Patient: sex M, age 35
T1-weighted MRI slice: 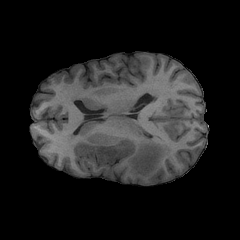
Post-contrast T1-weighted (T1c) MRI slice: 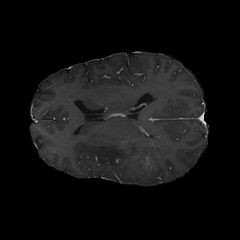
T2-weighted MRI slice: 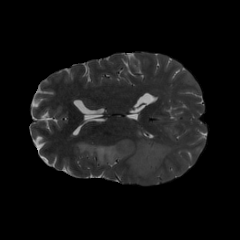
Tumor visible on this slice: yes
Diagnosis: Astrocytoma, IDH-mutant
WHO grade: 4